Question: I want to annotate some text on last facet of the plot with the following code:
'''
library(ggplot2)
p <- ggplot(mtcars, aes(mpg, wt)) + geom_point()
p <- p + facet_grid(. ~ cyl)
p <- p + annotate("text", label = "Test", size = 4, x = 15, y = 5)
print(p)
'''

But this code annotates the text on every facet. How can I get the annotated text on only one facet?
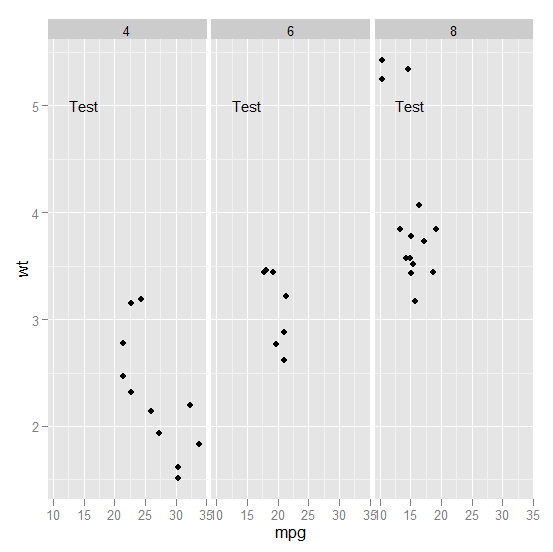
Answer: Function 'annotate()' adds the same label to all panels in a plot with facets. If the intention is to add different annotations to each panel, or annotations to only some panels, a has to be used instead of 'annotate()'. To use a geometry, such as 'geom_text()' we need to assemble a data frame containing the text of the labels in one column and columns for the variables to be mapped to other aesthetics, as well as the variable(s) used for faceting.
Typically you'd do something like this:
'''
ann_text <- data.frame(mpg = 15,wt = 5,lab = "Text",
cyl = factor(8,levels = c("4","6","8")))
p + geom_text(data = ann_text,label = "Text")
'''
It should work without specifying the factor variable completely, but will probably throw some warnings: